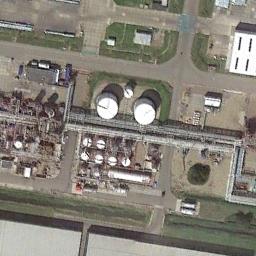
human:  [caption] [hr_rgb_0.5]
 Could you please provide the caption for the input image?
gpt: There are big and small white storage tanks on the bare land .

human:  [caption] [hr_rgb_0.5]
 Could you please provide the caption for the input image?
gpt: There are about ten storage tanks here .

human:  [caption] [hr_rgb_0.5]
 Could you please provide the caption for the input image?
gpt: There are many neatly arranged storage tanks and many pipelines in the factory .

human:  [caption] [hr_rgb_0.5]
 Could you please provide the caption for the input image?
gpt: A few buildings are beside the storage tanks .

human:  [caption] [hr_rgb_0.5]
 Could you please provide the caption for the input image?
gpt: There are several storage tanks and some pipelines .